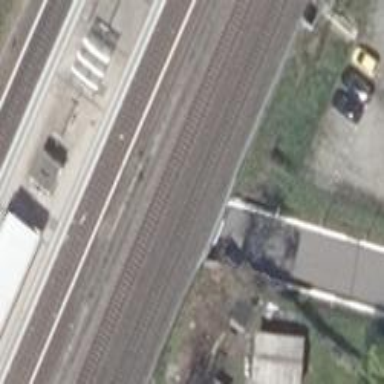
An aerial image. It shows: Bridge over electrified railway with contact lines.